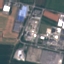
Land use / land cover class: Industrial